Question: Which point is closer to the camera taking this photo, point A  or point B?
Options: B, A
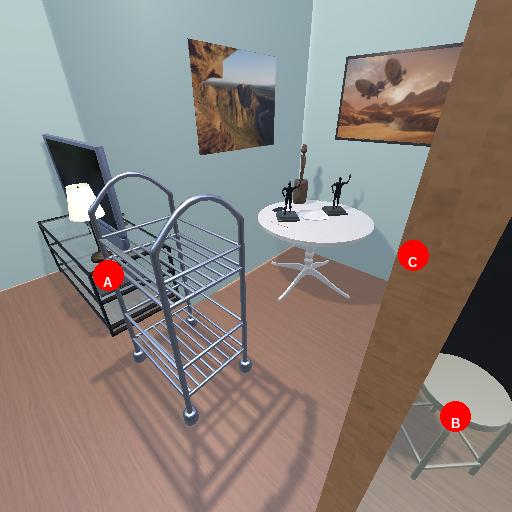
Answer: B